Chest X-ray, PA view. Patient: 54 years old, sex M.
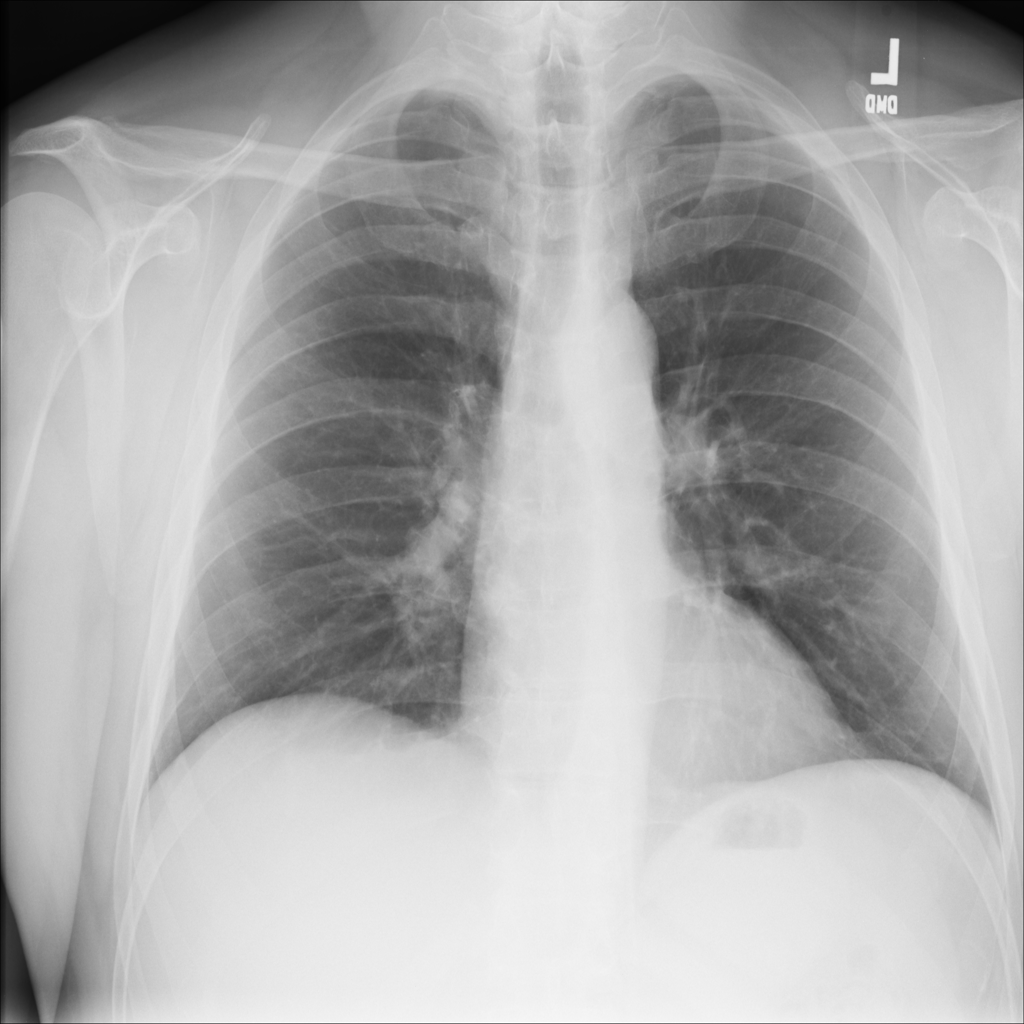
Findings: No Finding